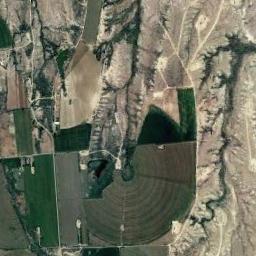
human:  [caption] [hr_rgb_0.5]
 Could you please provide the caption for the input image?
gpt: Only the round farmland is in the upper right corner .

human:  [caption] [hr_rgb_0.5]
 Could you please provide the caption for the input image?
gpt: A cultivated circular farmland beside a river .

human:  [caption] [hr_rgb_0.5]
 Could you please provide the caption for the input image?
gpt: There is a half circle farmland and some square farmland .

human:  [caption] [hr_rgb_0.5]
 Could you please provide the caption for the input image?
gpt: A green semicircle and a khaki semicircle .

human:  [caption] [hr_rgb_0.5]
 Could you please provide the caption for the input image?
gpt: Several fan-shaped farmlands are surrounded by some other shapes of farmlands .